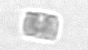
Label: Bacillariophyceae_morphotype1